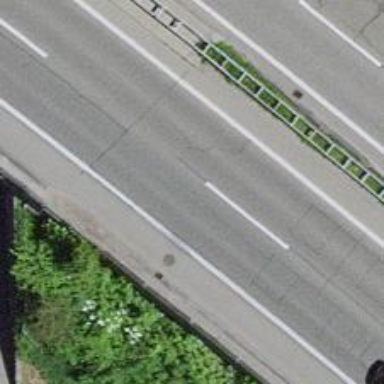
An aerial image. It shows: Motorway bridge with asphalt surface.